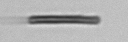
Label: fiber